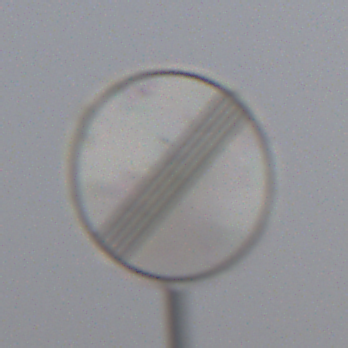
Verkehrszeichen: EndeSaemtlicherBegrenzungen
Umgebung: Outdoor, Nature
Tageszeit: MorningAfternoon
Wetter: PartlyCloudy
Licht: Natural
Jahreszeit: NotSpecified
Kontrast: MediumContrast